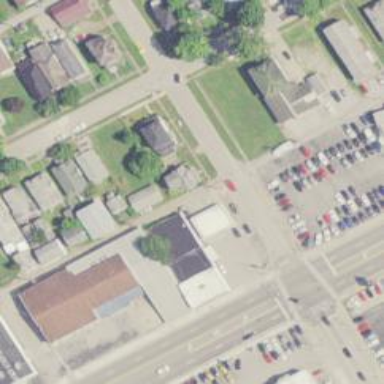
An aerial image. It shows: Alleyway designated as service road.